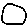
Label: circle